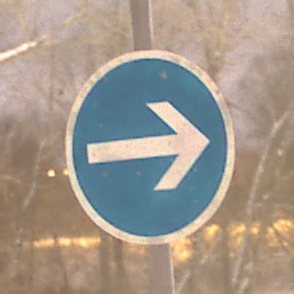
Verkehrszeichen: VorgeschriebeneFahrtrichtungHierRechts
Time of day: Night
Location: Outdoor (Urban)
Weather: Overcast
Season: Winter
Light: Artificial